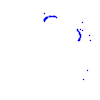
Particle: proton